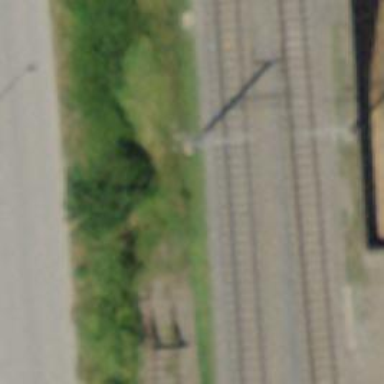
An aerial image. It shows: Railway track with contact line for electrification.